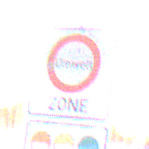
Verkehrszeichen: BeginnUmweltzone
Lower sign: FreistellungVomVerkehrsverbot1
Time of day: MorningAfternoon
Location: Outdoor (Special)
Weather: PartlyCloudy
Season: NotSpecified
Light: Natural